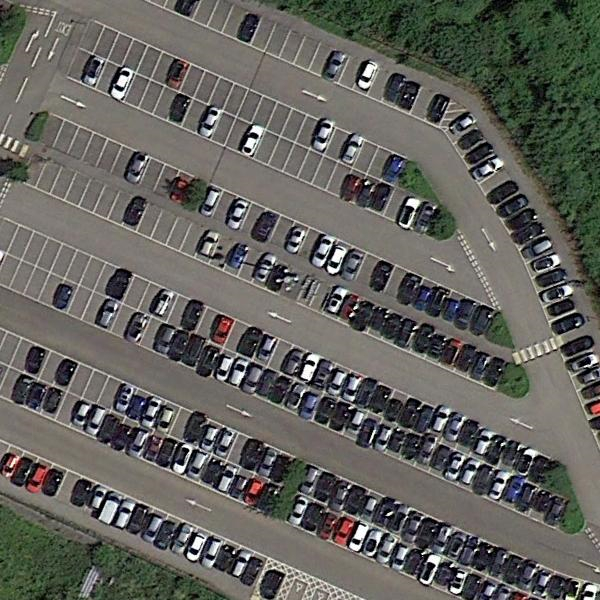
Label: Parking